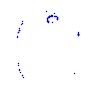
Particle: pion